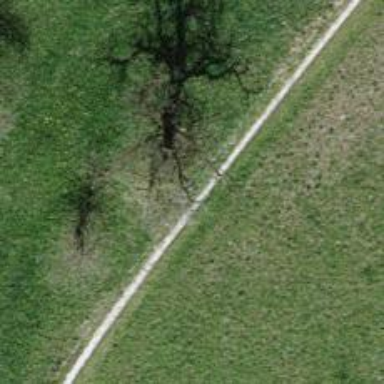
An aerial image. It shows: Path.